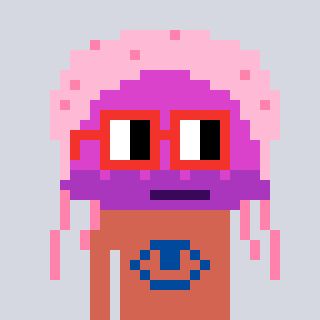
a pixel art character with square red glasses, a jellyfish-shaped head and a peachy-colored body on a cool background